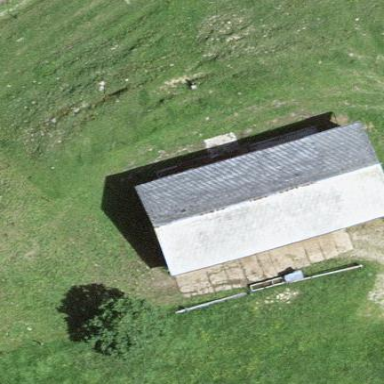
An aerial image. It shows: Farm auxiliary building with gabled roof.